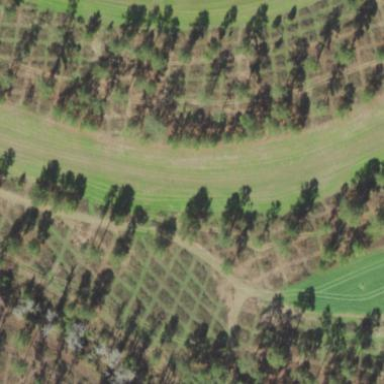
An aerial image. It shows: Orchard.